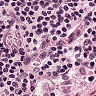
Metastatic tissue present: no